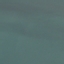
Land use / land cover: SeaLake